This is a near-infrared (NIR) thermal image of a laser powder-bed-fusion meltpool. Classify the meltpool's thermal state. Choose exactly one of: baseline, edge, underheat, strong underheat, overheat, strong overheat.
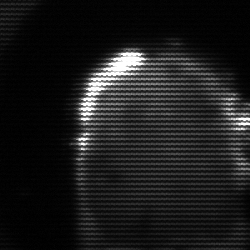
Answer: baseline